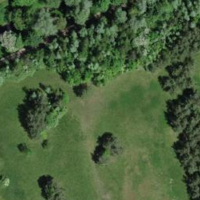
EUNIS habitat code: 57
Species observed at this site:
Plantago media